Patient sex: M
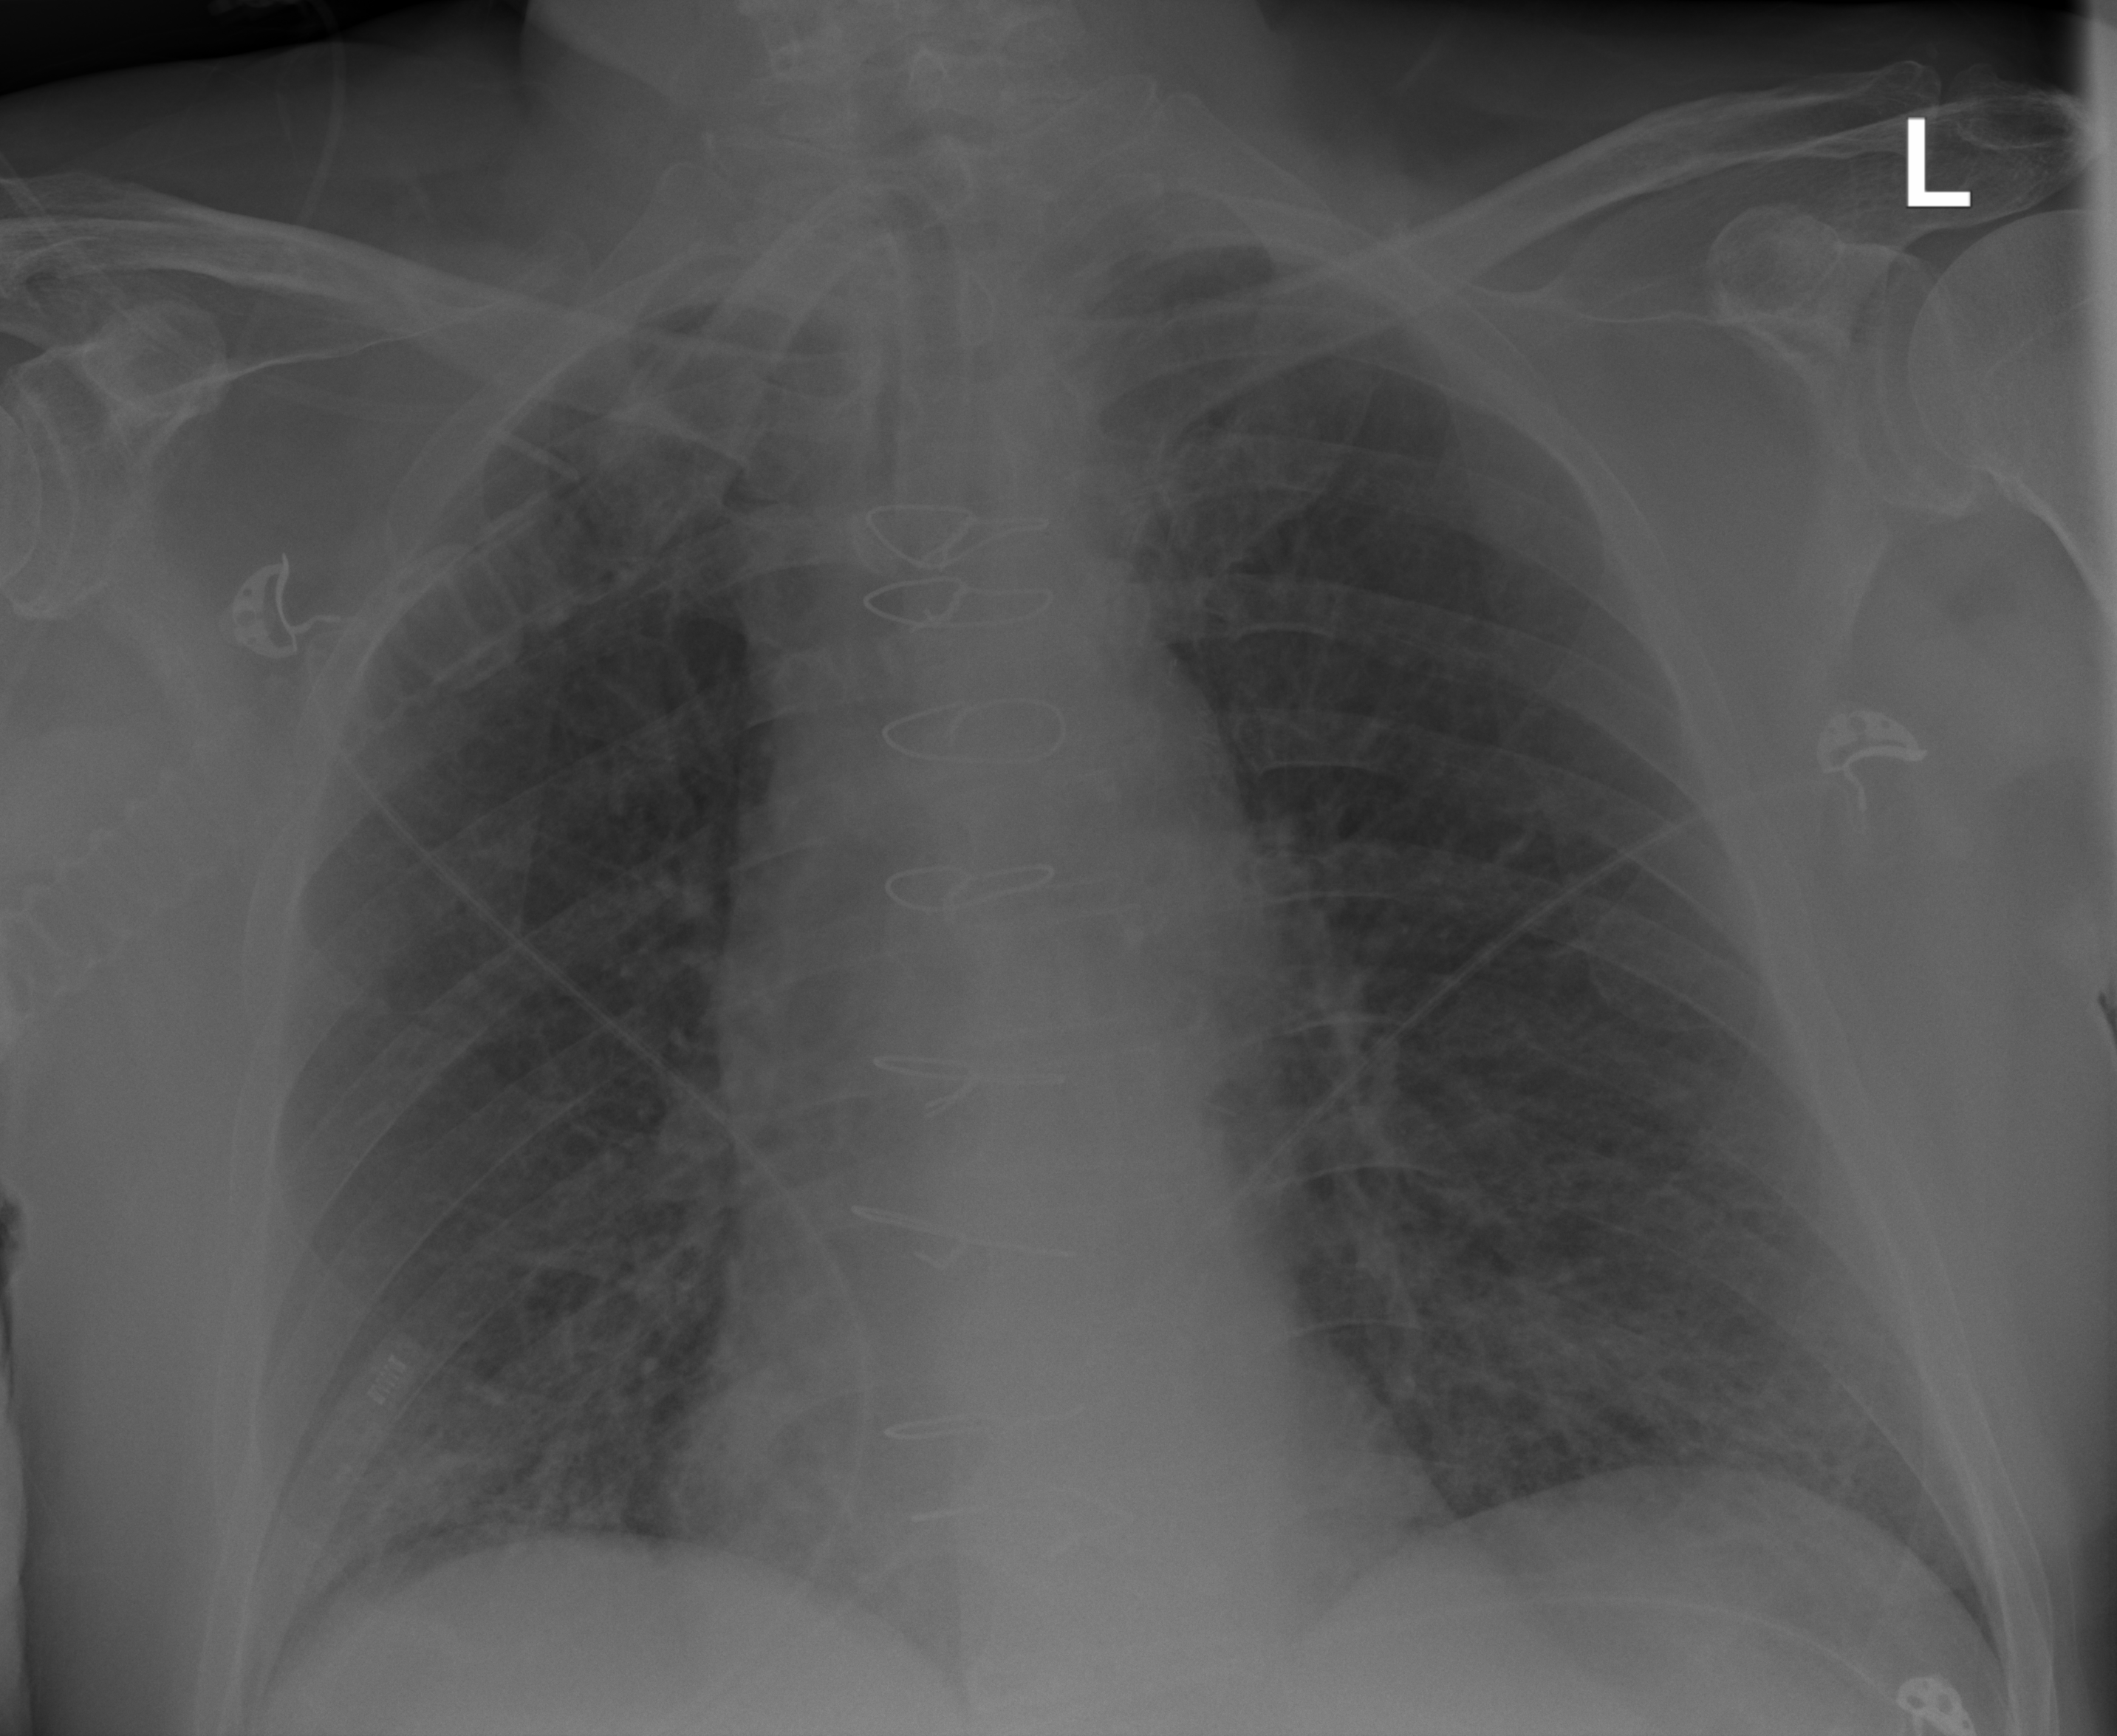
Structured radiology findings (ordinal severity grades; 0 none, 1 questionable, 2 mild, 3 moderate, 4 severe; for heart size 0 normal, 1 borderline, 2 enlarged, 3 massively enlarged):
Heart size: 2
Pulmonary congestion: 1
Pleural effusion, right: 0
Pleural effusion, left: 0
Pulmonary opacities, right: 2
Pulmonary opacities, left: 2
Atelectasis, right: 2
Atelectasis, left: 2